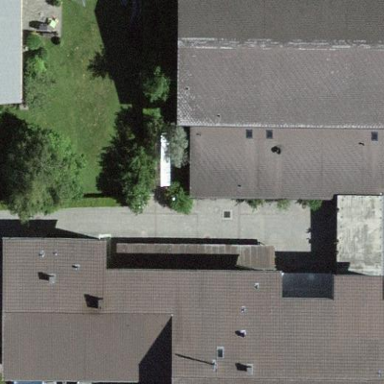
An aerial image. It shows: School building.